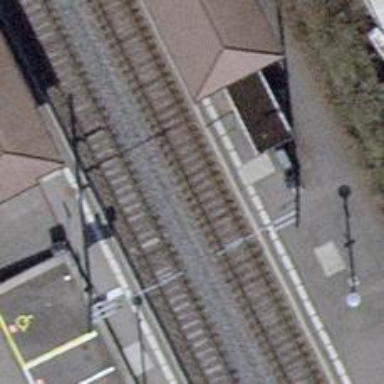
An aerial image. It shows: Stop position for public transport on the railway.